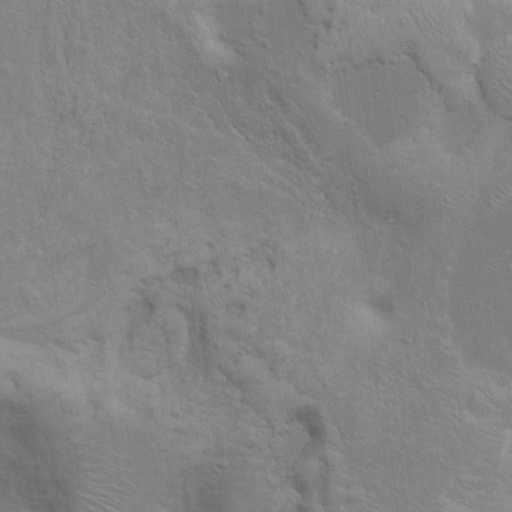
Classes present: Background, Cone